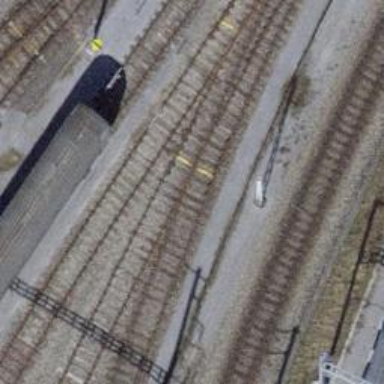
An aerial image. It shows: Railway yard with one track.